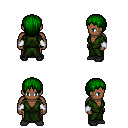
a pixel art fantasy rpg character, male body template, human, dark skin, green robe, robe skirt, green plain hairstyle, white cloth bracers, black shoes, four views (front, back, left, right), 2x2 character sprite sheet, small pixel art, hard edges, no anti-aliasing